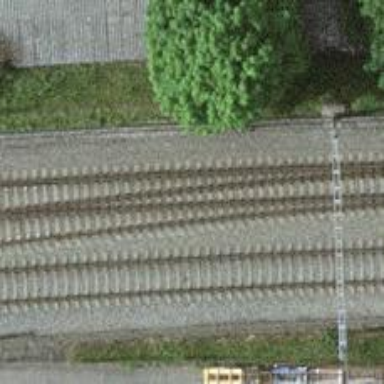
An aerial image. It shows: Single railway track with electrification through contact line.